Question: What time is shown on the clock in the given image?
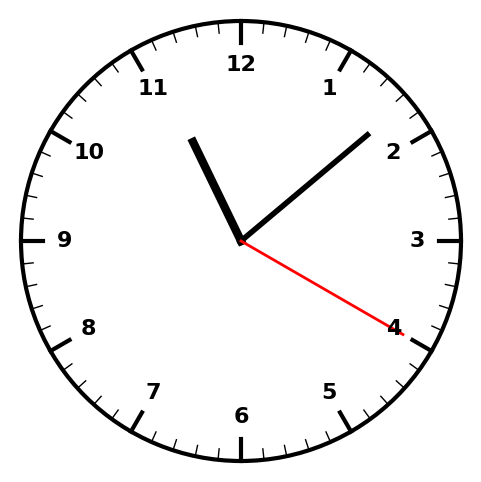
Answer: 11:08:20